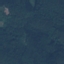
Land use / land cover class: Forest